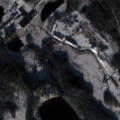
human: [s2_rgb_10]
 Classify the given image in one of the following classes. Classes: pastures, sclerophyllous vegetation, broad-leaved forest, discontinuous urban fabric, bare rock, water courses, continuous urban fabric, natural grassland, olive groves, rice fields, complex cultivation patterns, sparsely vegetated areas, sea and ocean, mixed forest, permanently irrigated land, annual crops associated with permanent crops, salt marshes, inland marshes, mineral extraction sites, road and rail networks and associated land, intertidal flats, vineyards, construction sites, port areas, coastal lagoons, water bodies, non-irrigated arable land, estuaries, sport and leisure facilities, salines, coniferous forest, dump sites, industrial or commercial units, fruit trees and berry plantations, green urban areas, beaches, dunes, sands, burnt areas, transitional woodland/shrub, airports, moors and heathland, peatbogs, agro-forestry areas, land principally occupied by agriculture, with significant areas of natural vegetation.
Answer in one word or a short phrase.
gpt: construction sites, coniferous forest, mixed forest, transitional woodland/shrub, water bodies